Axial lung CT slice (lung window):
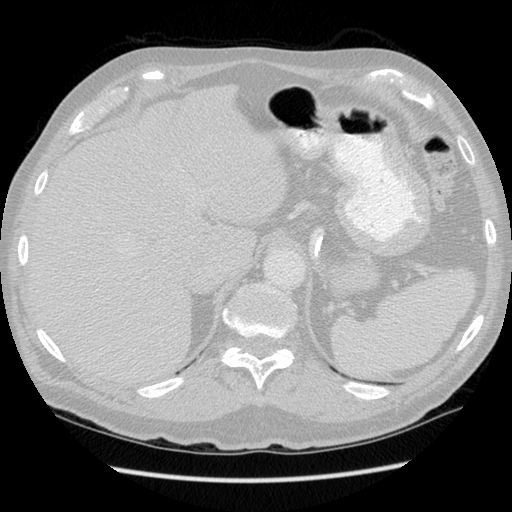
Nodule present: no